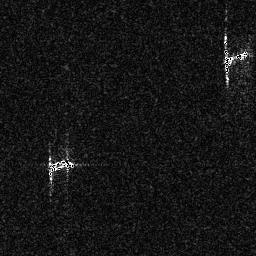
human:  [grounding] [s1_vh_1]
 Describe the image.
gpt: In the satellite image, there is  <ref>1 small ship </ref> <box>[[86, 18, 96, 25, 0]]</box> located at top right,  <ref>1 small ship </ref> <box>[[18, 60, 28, 67, 0]]</box> located at left.